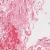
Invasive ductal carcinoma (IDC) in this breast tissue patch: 0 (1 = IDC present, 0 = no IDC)